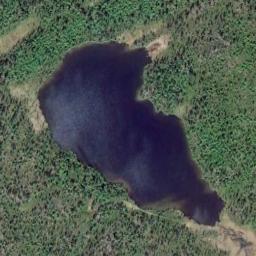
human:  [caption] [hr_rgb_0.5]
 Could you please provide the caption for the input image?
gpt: The lake lies in the dense forest and the water is dark blue .

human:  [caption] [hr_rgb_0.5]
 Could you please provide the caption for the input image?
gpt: An irregularly shaped deep blue lake surrounded by green forests and green spaces .

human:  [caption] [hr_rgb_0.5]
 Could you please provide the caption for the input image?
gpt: There are many trees around the lake .

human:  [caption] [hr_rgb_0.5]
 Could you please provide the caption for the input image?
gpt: There are green forests around the blue lake .

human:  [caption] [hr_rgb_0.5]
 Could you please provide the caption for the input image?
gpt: There are trees near the lake in the picture .